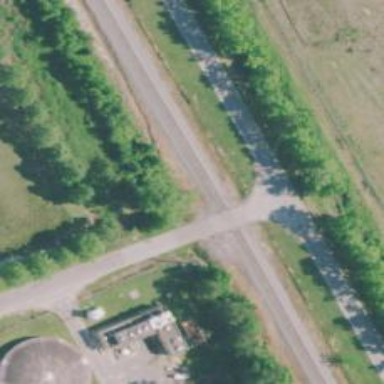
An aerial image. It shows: Level crossing along the railway.